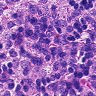
Metastatic tissue present: no